Question: I have 'ItemControl'
It displays for each record inside 'ObservableCollection'.
My Problem is....
When size of ObservableCollection increase window can't accommodate more panels so it displays
So criteria, One panel for each record inside ObservableCollection,couldn't be accomplish.
So, I need to have scroll bar so I can access each panel.
How does it can be implement?
See one screen shot below and <URL> of It Here

Thanks......
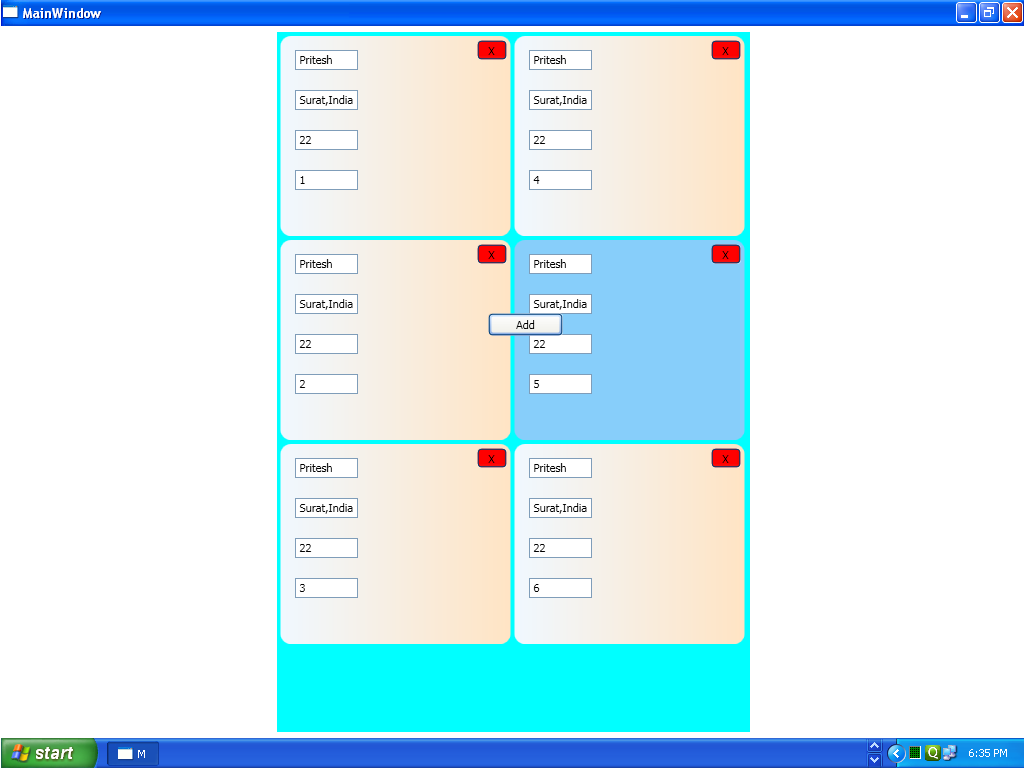
Answer: You need to host your panel within a 'ScrollViewer'. This allows it to grow beyond the space available to it, whilst the 'ScrollViewer' adds a Scrollbar.
You can do this by modiyfing the 'ItemsControl' template:
'''
<ItemsControl>
<ItemsControl.Template>
<ControlTemplate>
<ScrollViewer>
<ItemsPresenter/>
</ScrollViewer>
</ControlTemplate>
</ItemsControl.Template>
</ItemsControl>
'''